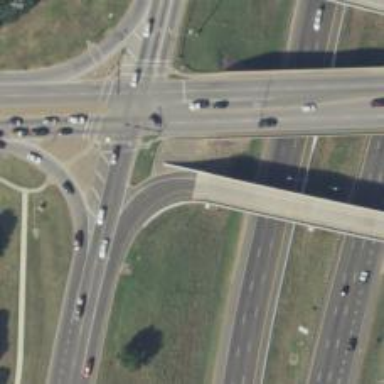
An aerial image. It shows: Secondary link road crossing over bridge.